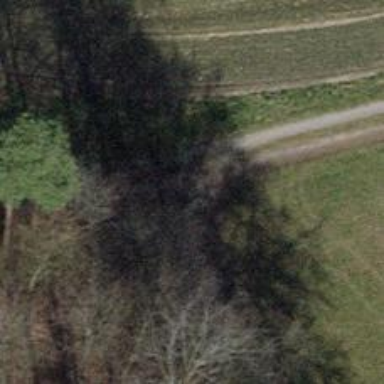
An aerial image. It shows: Compacted track road with grade3 tracktype.